Field crop: maize
Growth stage: 2
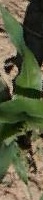
Species: maize